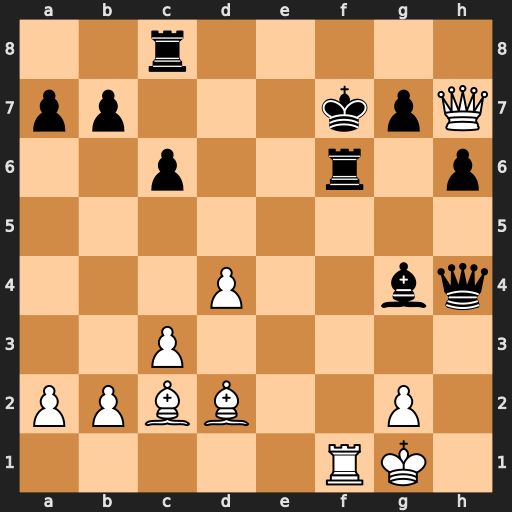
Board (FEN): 2r5/pp3kpQ/2p2r1p/8/3P2bq/2P5/PPBB2P1/5RK1
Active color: w
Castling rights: -
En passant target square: -
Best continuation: Qg6+ Kf8 Rxf6+ Qxf6 Qxg4